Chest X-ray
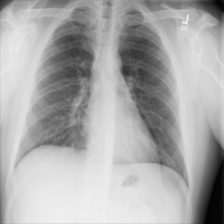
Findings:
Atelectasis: negative
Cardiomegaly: negative
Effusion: negative
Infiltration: negative
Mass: negative
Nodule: negative
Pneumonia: negative
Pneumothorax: negative
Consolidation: negative
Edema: negative
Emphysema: negative
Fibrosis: negative
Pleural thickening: negative
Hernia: negative